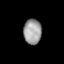
Tissue: lung
Cell type: Fibroblasts
Senescence score: 0.6504
Nuclear area (px): 447
Mean DAPI intensity: 155.575